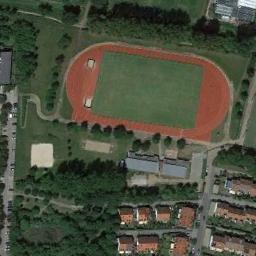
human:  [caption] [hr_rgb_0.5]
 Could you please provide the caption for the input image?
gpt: There are many trees near the ground track field .

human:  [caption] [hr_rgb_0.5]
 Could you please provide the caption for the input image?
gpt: There is a building on the left of the track .

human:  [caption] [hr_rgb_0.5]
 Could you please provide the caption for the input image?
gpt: The ground track field is surrounded by some trees and some houses arranged neatly are next to the ground track field .

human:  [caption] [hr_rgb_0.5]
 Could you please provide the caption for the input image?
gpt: The track and field is built on the lawn, Next to the residential area and surrounded by a lot of vegetation .

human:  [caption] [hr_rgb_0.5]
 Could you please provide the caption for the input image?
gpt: There are some green trees and brown buildings beside the ground track field .